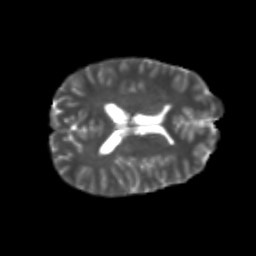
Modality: T2w
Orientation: axial
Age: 22
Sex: male
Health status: healthy
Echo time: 0.074 s